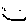
Label: smiley face